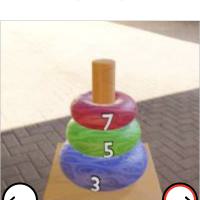
Task: sum
Answer: 15